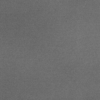
Label: dusty